Question: I am using AngularJS. I have a function in my controller that gets '.json' file from the server, working with data and store it in '$scope'.
So basically this function needs biggest amount of time when the page is loading.
So I have something like this, my page has loaded but but my table (that populates with 'ng-repeat') has not. It takes few seconds to load the table. And while the table is loading I want to add progress circle like that:

Here is a controller demo:
'''
var serverData = $http.get('data/topCarObj.json');
function sortCars(){
angular.forEach($scope.tabArray, function(tab){
serverData.success(function(data){
angular.forEach(data, function(key){
....
return myCarList;
});
});
});
}
'''
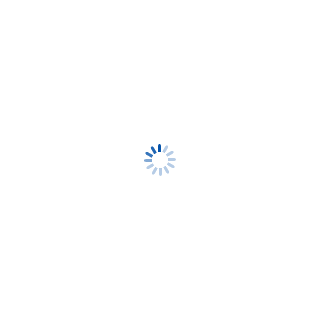
Answer: In Controller:
'''
$scope.getData = function() { // wrap a data getting code in a function
$scope.loading = true; // define a variable that indicate the loading status // true here
$http.get('path_to_json').success(function (data) { // get the data
$scope.loading = false; // loading is finished so loading = false
})
.error(function (data, status) {
$scope.loading = false; // loading = false when there is a error
});
}
$scope.getData(); // call the function to get data
'''
In View:
'''
<img src="loading.gif" ng-show="loading" /> // show the loading.gif when '$scope.loading' variable is 'true'
'''